Question: I am a freshman in C++, especially about object-oriented programming. And now I have a problem during my learning.
There is a class hierarchy following:
'''
class Class{};
class Base:public Class{};
class Derived1:virtual public Base{};
class Derived2:virtual public Base{};
class MI:public Derived1,public Derived2{};
class Final:public MI,public Class{};
'''
And now I want to know what the order of constructor for the definition of a Final class object is.
I draw a diagram:

<URL>
I know Virtual base classes are always constructed prior to nonvirtual base classes regardless of where they appear in the inheritance hierarchy. What I am confused is that if constructor of class Class is before Base, and if constructor of Class is invoked twice. And why?
Can someone tell my the answer? The more detailed, the better.
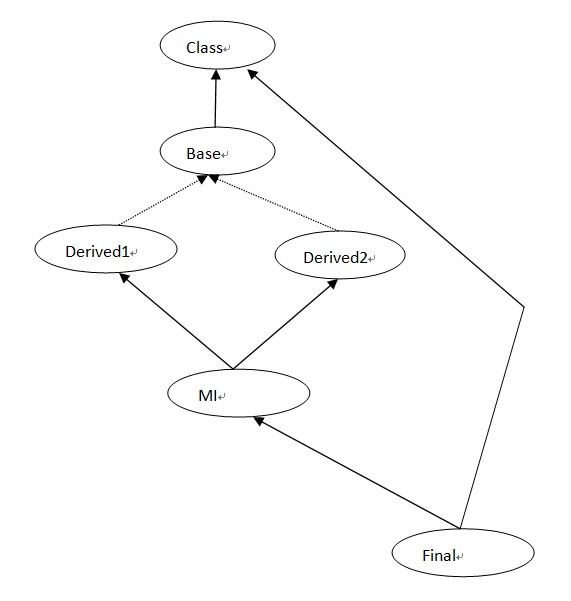
Answer: The direct inheritance of 'Class' by 'Final' and 'Base' is not 'virtual', so an instance of 'Final' has base class subobjects of type 'Class'. The one that is the direct base of 'Base' is constructed before 'Base', and the one that is the direct base of 'Final' is constructed afterwards (in fact after 'MI').
The reason is that:
1. direct bases are constructed in the order they're listed (unless they're a virtual base that has been constructed already),
2. bases are constructed before the class's own constructor runs.
Applying (1) to 'Final' tells us that 'Class' is constructed after 'MI'. Applying (2) several times tells us that 'Class' is constructed before 'Base', before 'Derived1' and 'Derived2', before 'MI'.